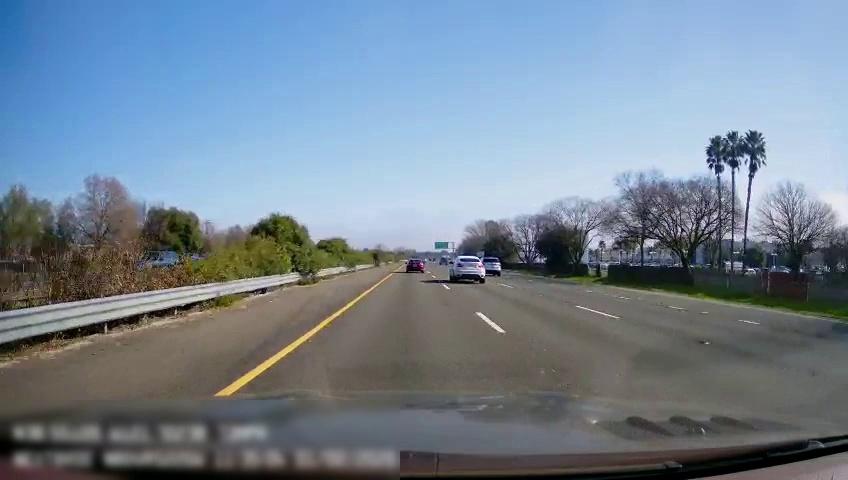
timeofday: Day
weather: Sunny
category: Drivable Space
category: Vehicles | SUV
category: Vehicles | Car
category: Vehicles | SUV
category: Vehicles | SUV
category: Lanes | Current Lane
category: Lanes | Current Lane
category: Lanes | Alternate Lane
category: Lanes | Alternate Lane
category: Traffic | Signs